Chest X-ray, AP view. Patient: 41 years old, sex M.
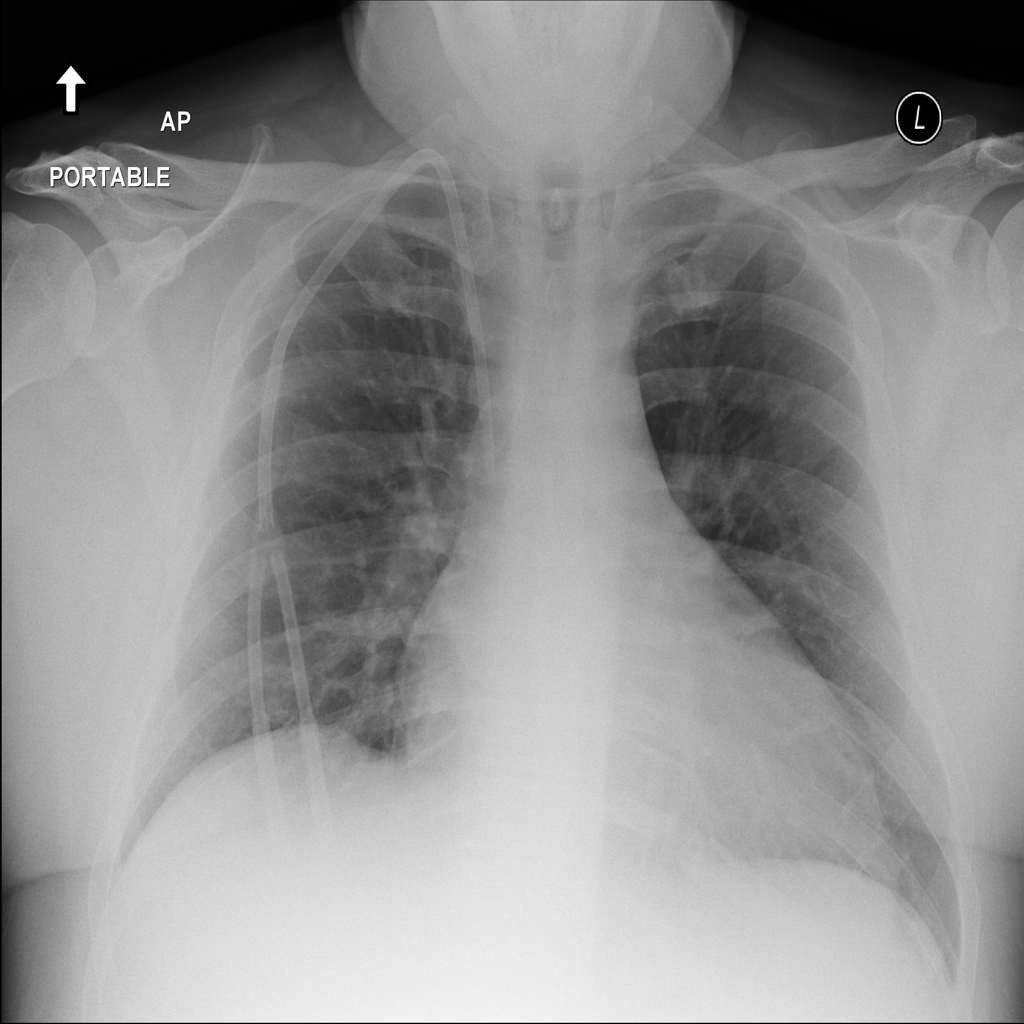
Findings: No Finding